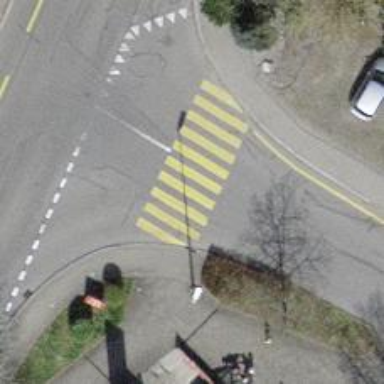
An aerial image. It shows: Uncontrolled zebra crossing with notable zebra markings.